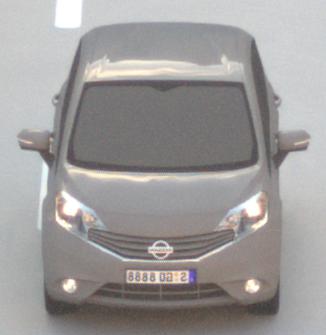
Make: Nissan
Model: Note 1.2
Detailed model: Note (E12) (10/13 - 12/16)
Model produced from: 2013/10
Model produced until: 2015/09
Doors: 5
Color: gray
Road condition: dry road
Daytime: sunrise or sunset
Contrast: low contrast